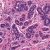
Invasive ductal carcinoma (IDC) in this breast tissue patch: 0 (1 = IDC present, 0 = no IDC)